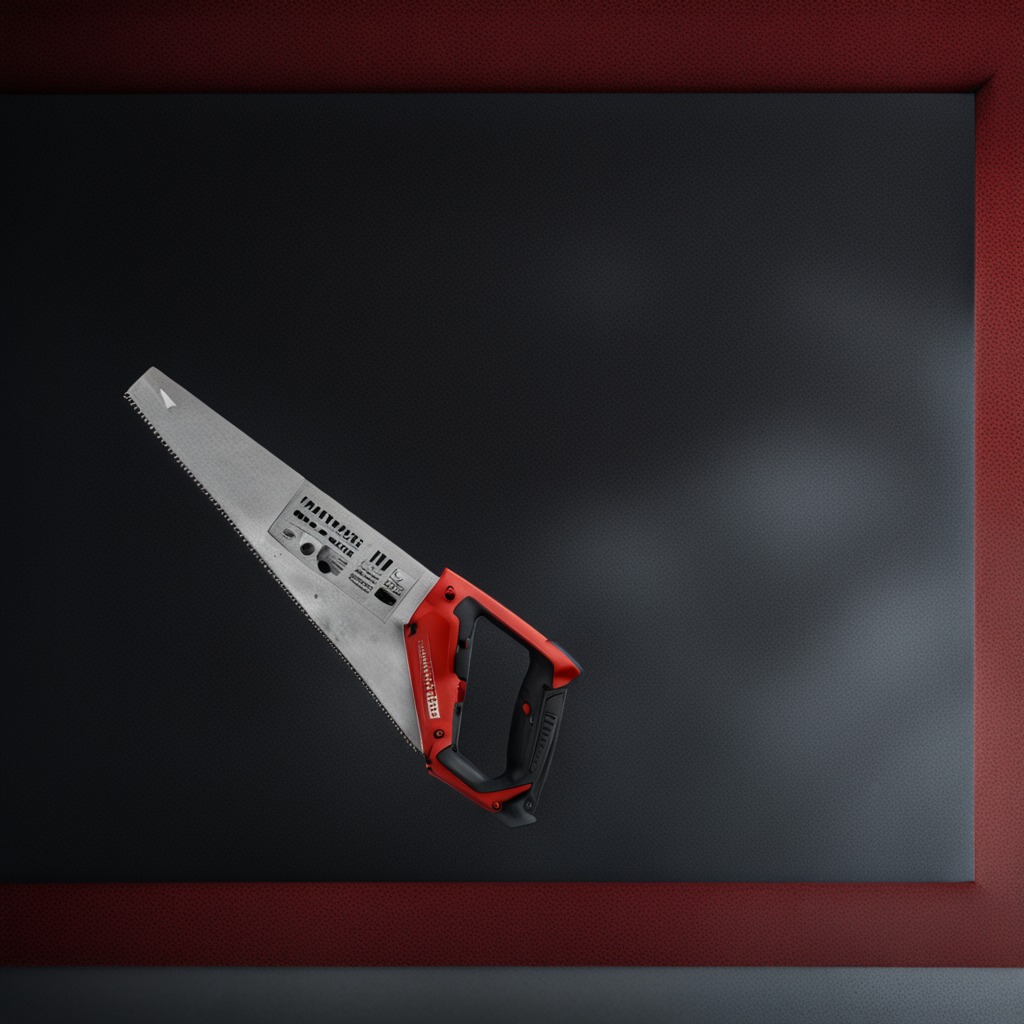
A metal saw is lying on the clean granite tabletop covered with a red rubber mat inside a workshop at night dim ambient light soft shadows worn but beneath the mat